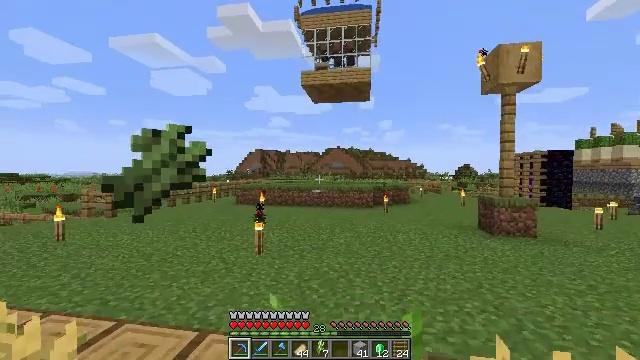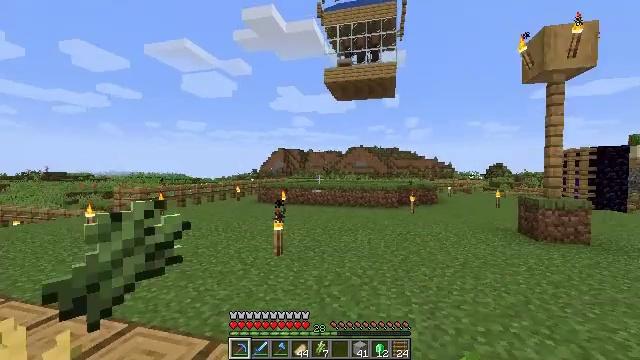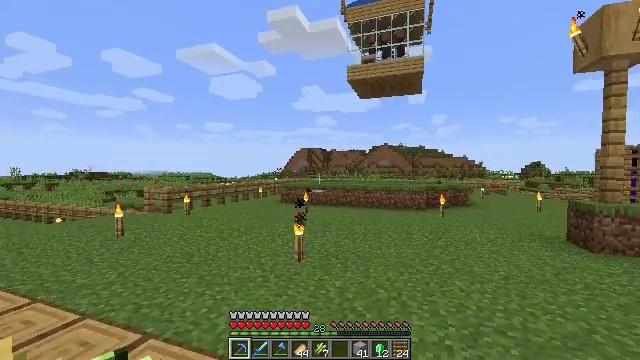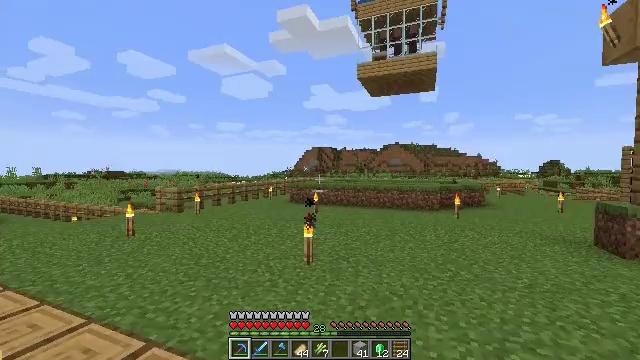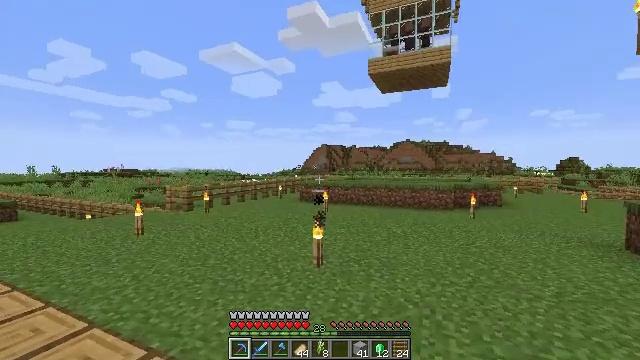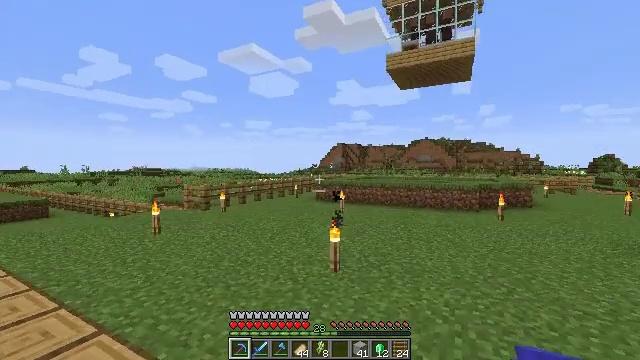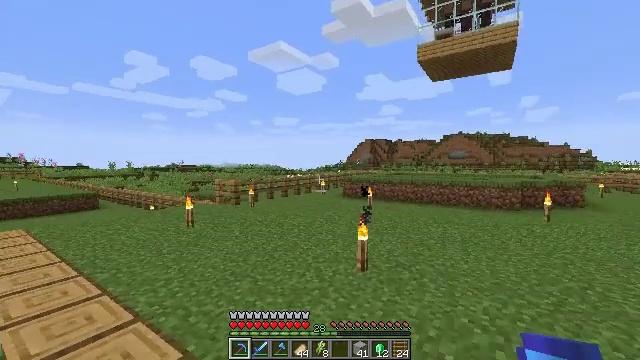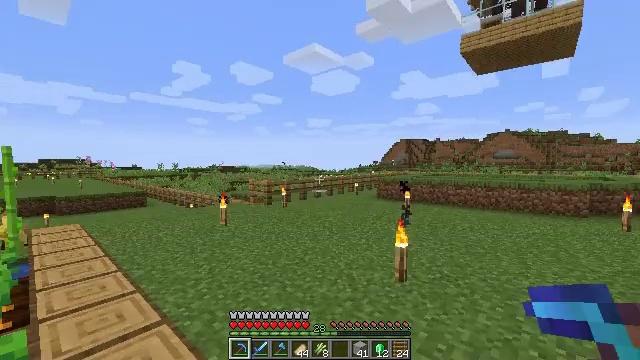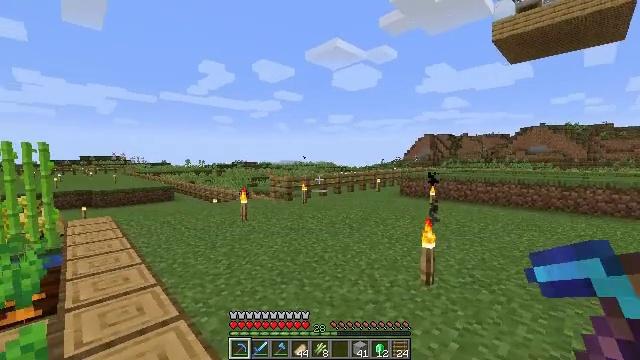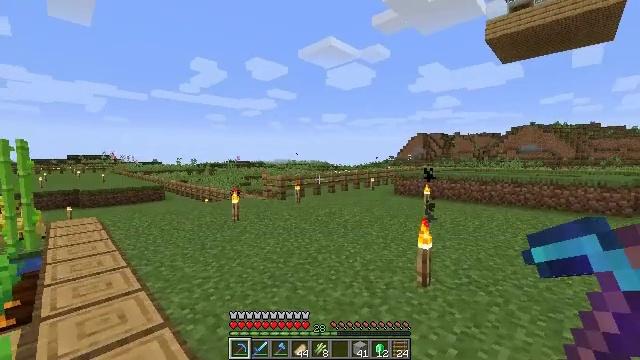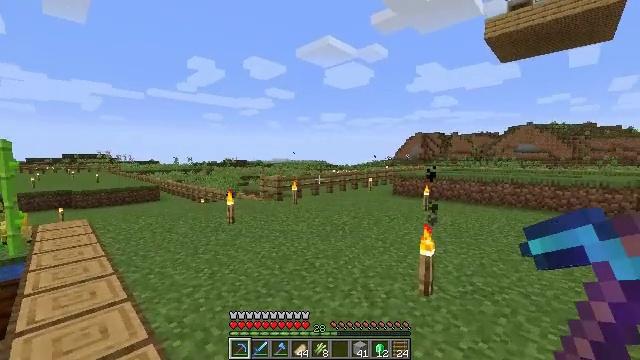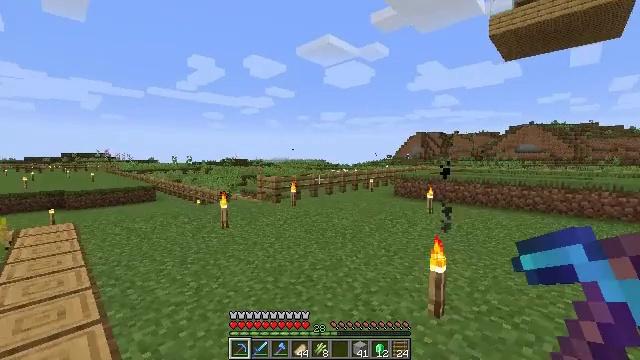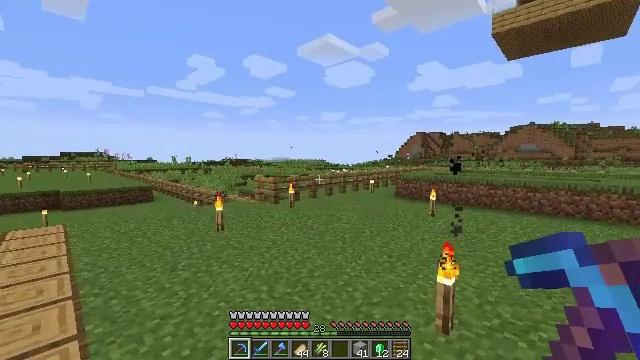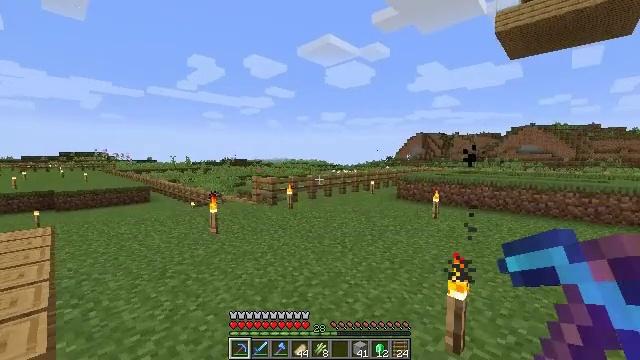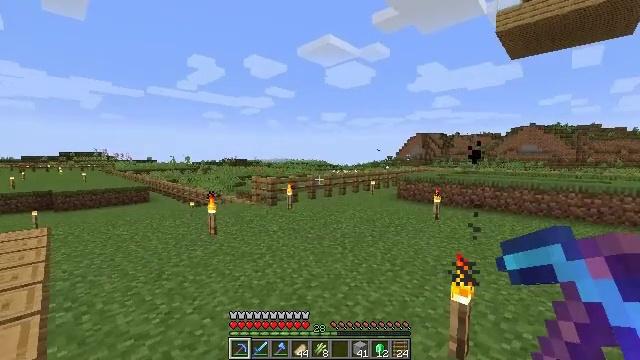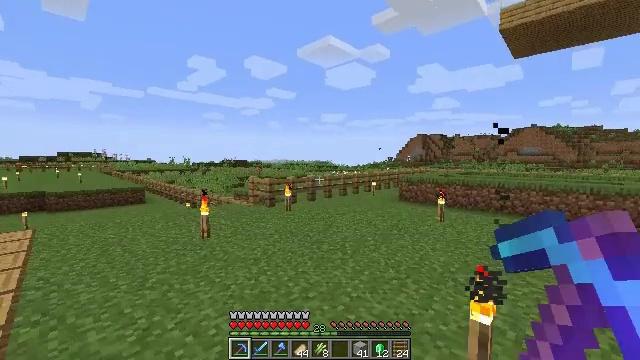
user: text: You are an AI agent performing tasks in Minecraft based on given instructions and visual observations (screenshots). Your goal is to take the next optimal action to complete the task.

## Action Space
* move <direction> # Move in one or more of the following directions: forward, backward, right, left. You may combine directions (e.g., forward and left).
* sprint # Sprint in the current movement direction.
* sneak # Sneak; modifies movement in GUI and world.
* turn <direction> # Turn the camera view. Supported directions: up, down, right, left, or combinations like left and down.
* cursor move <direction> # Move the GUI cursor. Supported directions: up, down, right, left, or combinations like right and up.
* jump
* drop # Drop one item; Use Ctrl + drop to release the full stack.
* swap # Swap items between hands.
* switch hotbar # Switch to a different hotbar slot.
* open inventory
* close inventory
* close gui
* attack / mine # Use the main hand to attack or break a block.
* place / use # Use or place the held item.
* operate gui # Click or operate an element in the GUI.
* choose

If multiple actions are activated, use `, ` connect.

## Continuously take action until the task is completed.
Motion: motion action
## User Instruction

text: Harvest sugar cane from the plant.
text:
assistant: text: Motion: move forward, turn left
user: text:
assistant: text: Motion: move forward, turn left
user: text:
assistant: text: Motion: move forward, turn left
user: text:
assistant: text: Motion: move forward, turn left
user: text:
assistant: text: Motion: move forward, turn left
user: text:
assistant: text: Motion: move forward, turn left
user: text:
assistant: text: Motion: move forward, turn left
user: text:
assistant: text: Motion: move forward, turn left
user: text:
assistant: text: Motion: move forward, turn right
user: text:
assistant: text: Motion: move forward
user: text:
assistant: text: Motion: move forward
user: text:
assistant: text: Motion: move forward
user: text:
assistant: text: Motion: move forward
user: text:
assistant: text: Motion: move forward
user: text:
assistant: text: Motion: move forward
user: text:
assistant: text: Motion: move forward, turn left
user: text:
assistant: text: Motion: move forward, turn left
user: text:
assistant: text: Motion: move forward, turn left and up
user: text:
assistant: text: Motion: move forward, turn left
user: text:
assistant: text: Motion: move forward, turn left
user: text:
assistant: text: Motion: move forward, turn left
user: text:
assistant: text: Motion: move forward, turn left
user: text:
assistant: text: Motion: move forward, turn left
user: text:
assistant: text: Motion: move forward, turn left
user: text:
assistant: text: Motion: move forward, turn left
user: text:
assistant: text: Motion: move forward, turn left
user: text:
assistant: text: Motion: move forward and move right, turn left
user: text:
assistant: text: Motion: move forward and move right, turn left
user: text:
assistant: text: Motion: move forward and move right, turn left
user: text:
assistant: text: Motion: move forward and move right, turn left